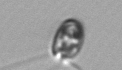
Label: flagellate_morphotype1